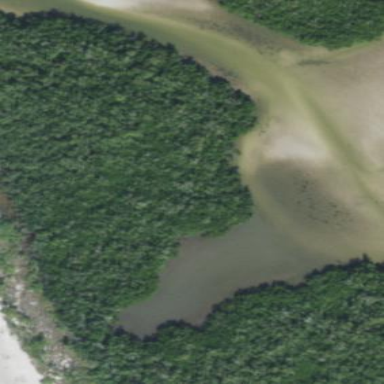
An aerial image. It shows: Beautiful mangrove wetland area.